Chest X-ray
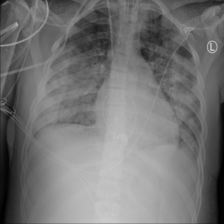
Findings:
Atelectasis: negative
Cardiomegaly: negative
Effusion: positive
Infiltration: positive
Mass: negative
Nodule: negative
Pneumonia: negative
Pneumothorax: negative
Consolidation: negative
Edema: negative
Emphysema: negative
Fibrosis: negative
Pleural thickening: negative
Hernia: negative